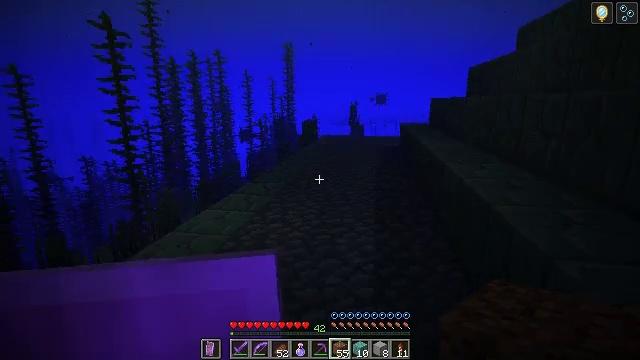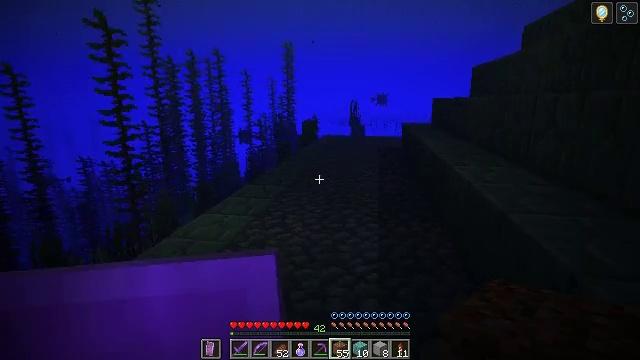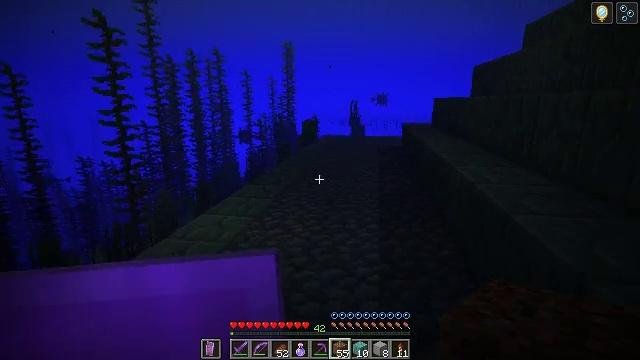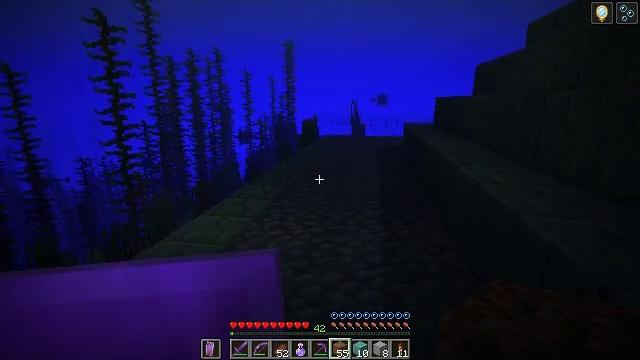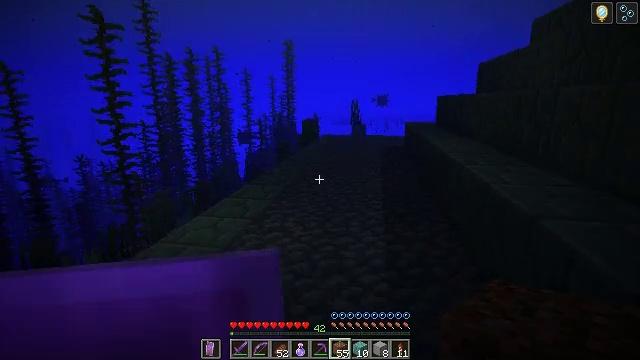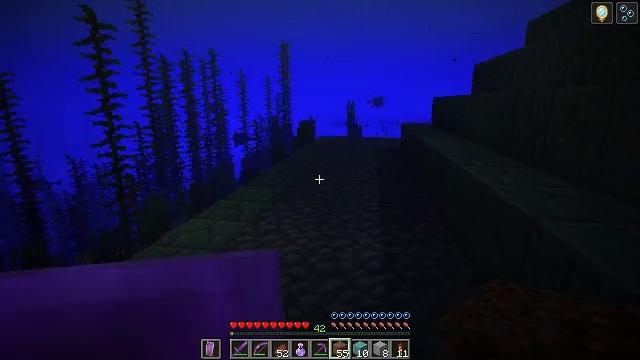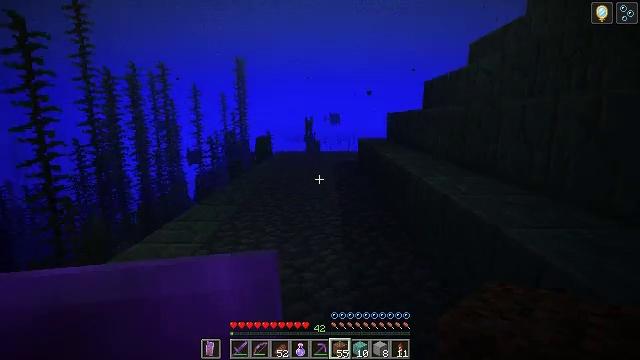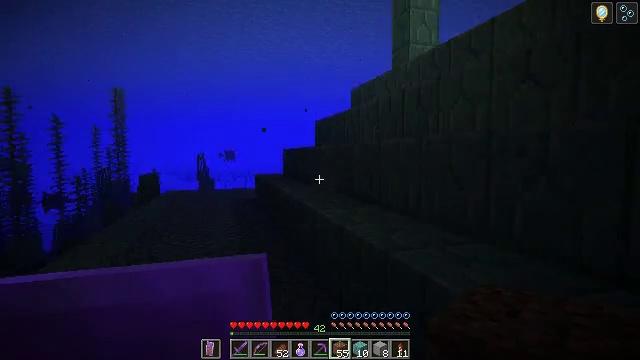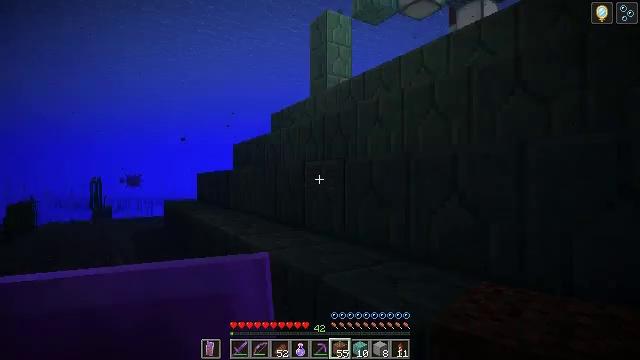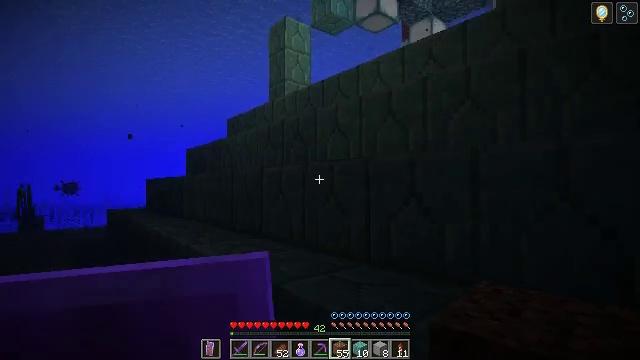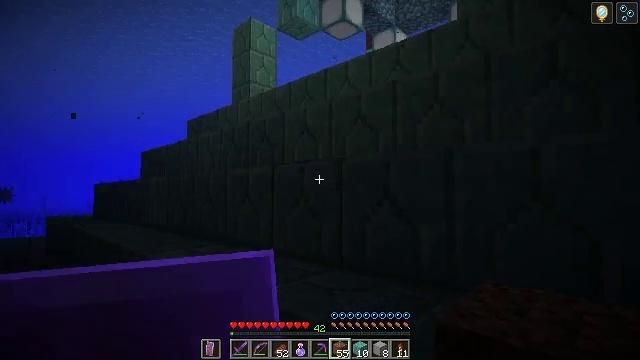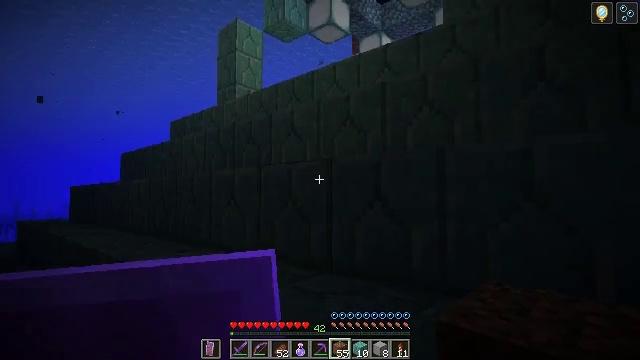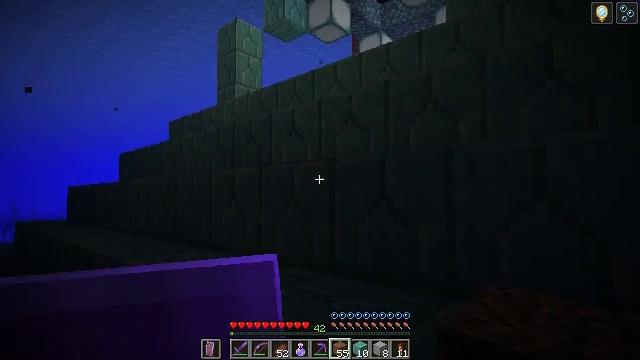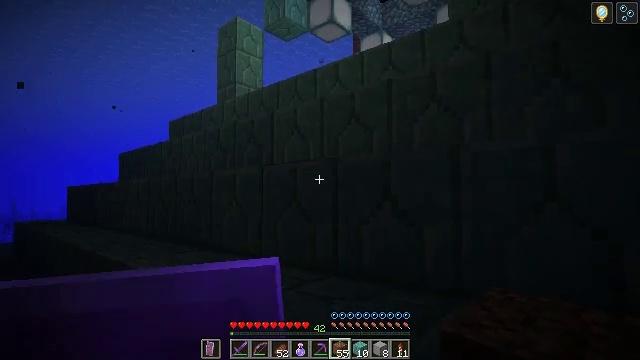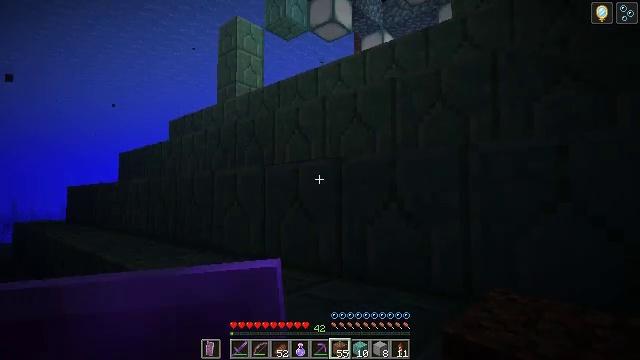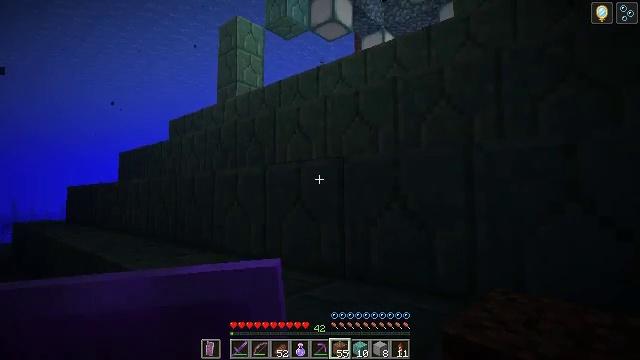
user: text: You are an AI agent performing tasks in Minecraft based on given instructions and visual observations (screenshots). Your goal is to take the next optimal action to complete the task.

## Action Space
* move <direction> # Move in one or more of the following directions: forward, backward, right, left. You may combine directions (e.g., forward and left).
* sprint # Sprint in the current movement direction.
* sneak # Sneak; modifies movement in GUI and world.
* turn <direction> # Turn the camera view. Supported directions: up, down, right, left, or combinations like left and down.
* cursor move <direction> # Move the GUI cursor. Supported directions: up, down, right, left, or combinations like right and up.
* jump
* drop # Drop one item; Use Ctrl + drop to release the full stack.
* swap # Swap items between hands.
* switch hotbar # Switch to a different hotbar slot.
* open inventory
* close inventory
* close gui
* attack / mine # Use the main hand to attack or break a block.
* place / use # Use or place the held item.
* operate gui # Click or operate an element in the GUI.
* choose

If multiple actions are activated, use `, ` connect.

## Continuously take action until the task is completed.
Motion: motion action
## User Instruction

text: Attack the prismarine bricks to break them.
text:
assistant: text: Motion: move forward
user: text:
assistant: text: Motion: move forward
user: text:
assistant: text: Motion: move forward
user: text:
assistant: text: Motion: move forward
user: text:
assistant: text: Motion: move forward
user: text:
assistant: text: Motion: move forward, turn right and up
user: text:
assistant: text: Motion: move forward, turn right and up
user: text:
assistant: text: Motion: move forward, turn right and up
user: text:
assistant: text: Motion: move forward, turn right and up
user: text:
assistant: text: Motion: move forward, turn right and up
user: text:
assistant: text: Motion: move forward, turn right
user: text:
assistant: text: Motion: no_op
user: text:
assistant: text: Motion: no_op
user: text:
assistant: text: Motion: no_op
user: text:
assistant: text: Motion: no_op
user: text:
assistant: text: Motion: no_op
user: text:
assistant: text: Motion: no_op
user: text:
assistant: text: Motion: no_op
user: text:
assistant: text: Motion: no_op
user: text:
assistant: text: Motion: no_op
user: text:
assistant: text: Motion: move left
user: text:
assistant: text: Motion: move left
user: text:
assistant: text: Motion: move left
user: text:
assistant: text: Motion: move left
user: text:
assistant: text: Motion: move left
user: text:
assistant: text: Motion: move left, jump
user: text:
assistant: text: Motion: move forward and move left, jump
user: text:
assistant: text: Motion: move forward and move left, jump
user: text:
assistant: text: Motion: move forward and move left, jump
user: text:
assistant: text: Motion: move forward and move left, jump